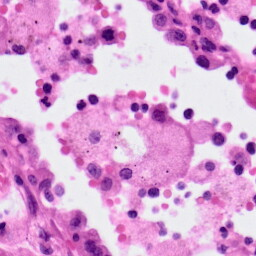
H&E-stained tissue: Lung